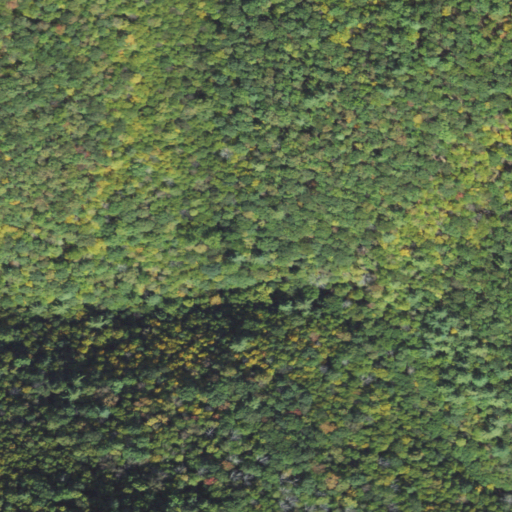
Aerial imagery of valley in Pennsylvania named Number Three Hollow containing deciduous forest, mixed forest, and open development